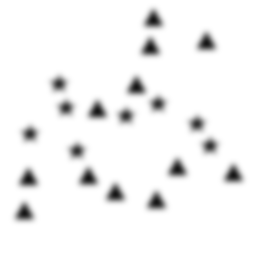
Squares: 0
Triangles: 12
Stars: 8
Total shapes: 20